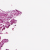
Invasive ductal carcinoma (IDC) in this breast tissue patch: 0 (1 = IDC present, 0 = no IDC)